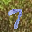
Label: 7